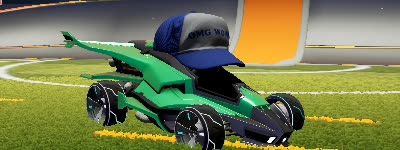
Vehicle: aftershock